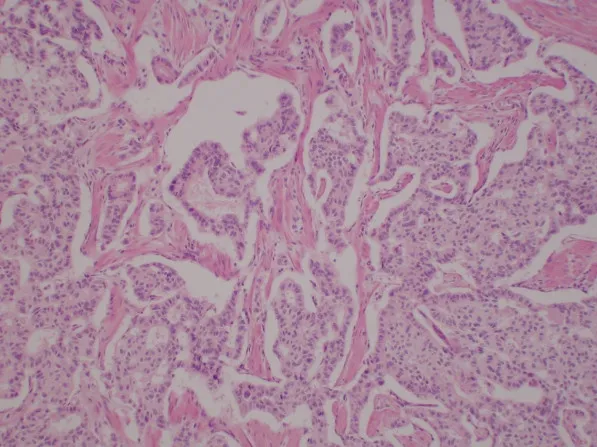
Photomicrograph showing areas of the tumor that had an epithelial pattern resembling carcinoid tumor or islet cell tumor. These cells were cohesive, uniform in size and shape with small round uniform nuclei, and formed rosettes, cribriform structures, solid nests and trabecular cords (Hematoxylin and Eosin original magnification x100).
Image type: pathology (h&e)